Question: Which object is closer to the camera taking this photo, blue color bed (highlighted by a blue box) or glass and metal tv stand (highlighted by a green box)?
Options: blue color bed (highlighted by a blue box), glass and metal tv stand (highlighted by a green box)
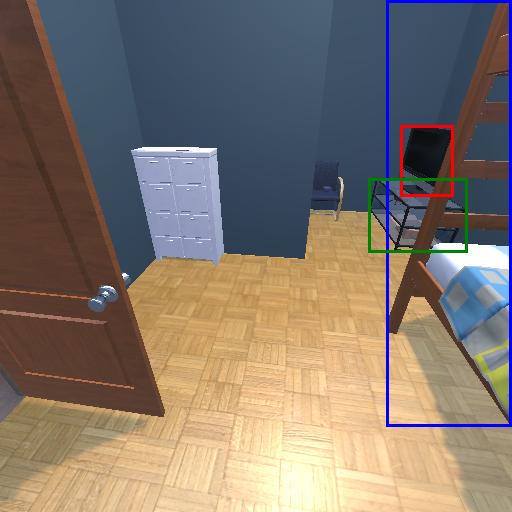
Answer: blue color bed (highlighted by a blue box)